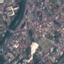
Land use / land cover: Residential